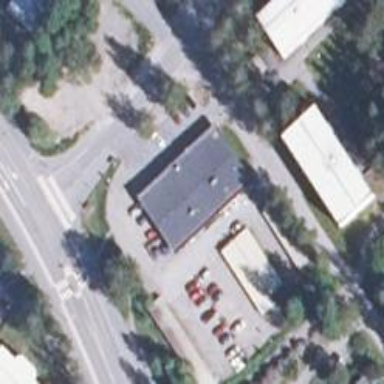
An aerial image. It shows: Convenience shop.